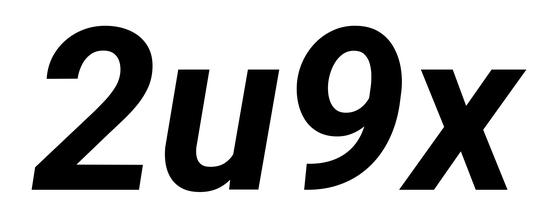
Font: Roboto-Italic_Bold_Italic